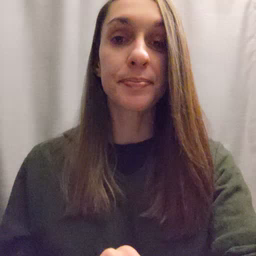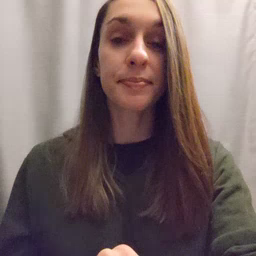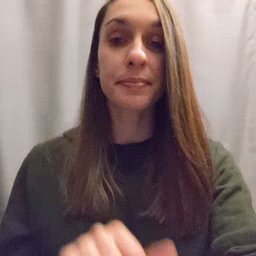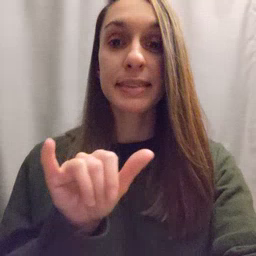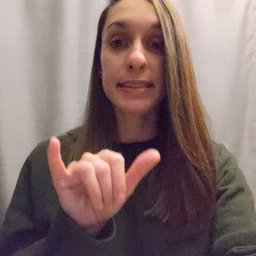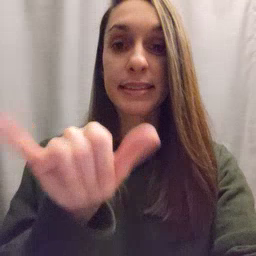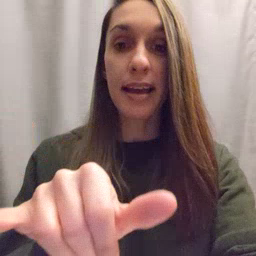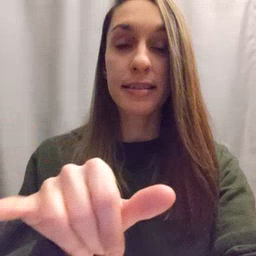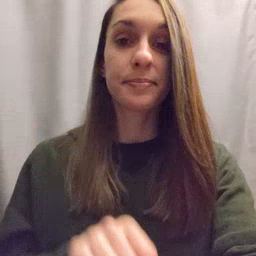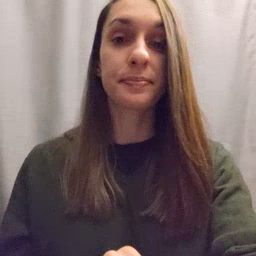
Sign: stay